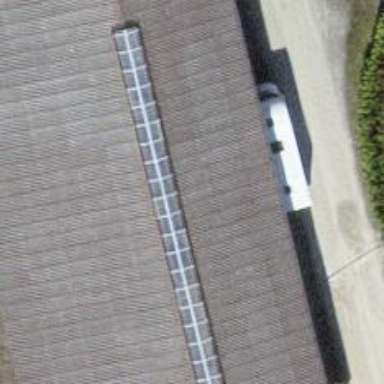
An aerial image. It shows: Hangar.